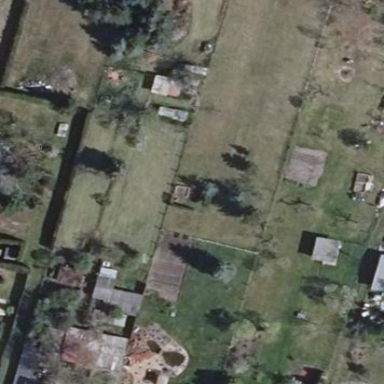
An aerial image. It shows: Area designated for allotments.